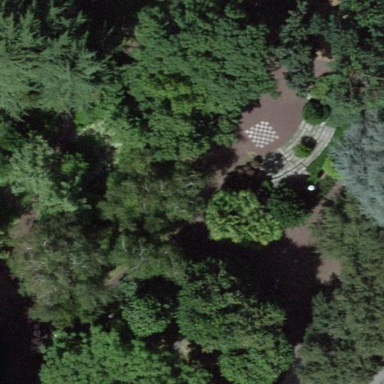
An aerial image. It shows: Lovely park for leisure and relaxation.